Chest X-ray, AP view. Patient: 69 years old, sex M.
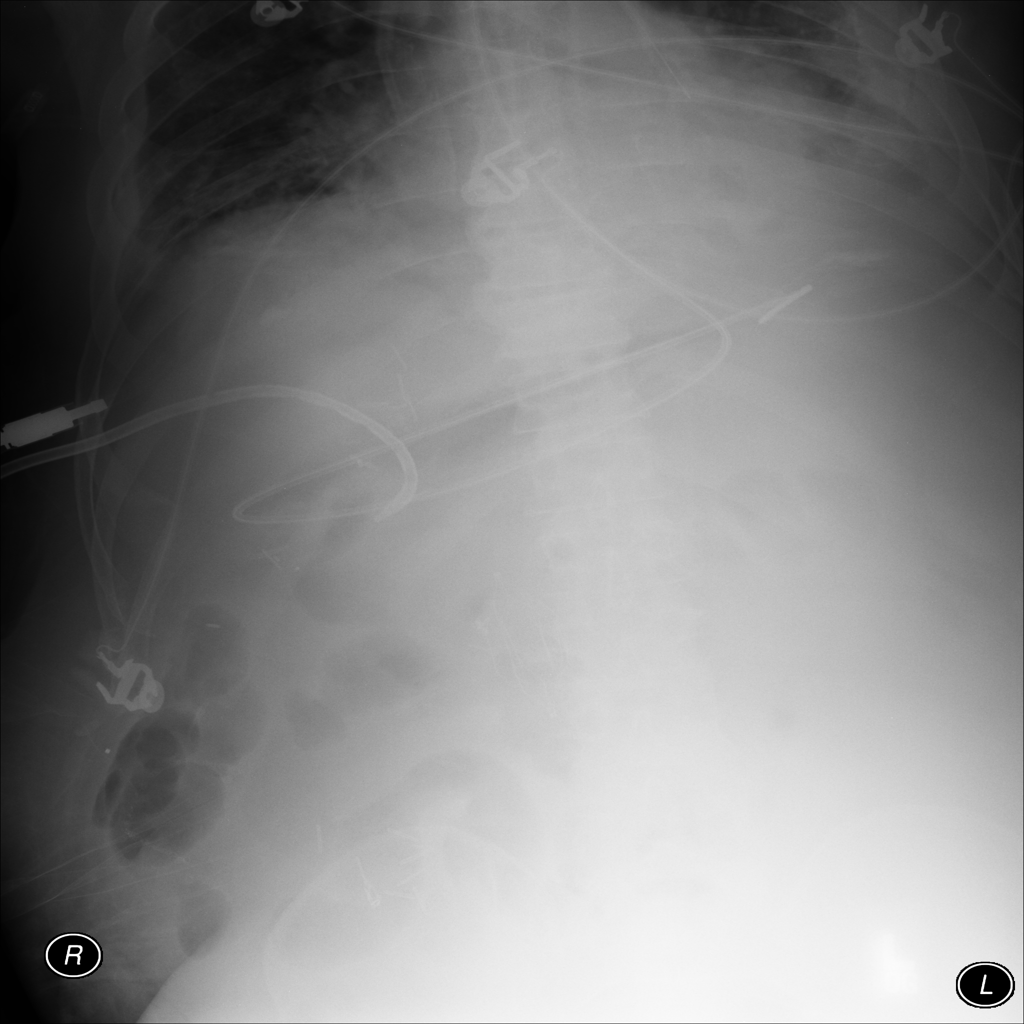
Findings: Infiltration